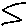
Label: zigzag